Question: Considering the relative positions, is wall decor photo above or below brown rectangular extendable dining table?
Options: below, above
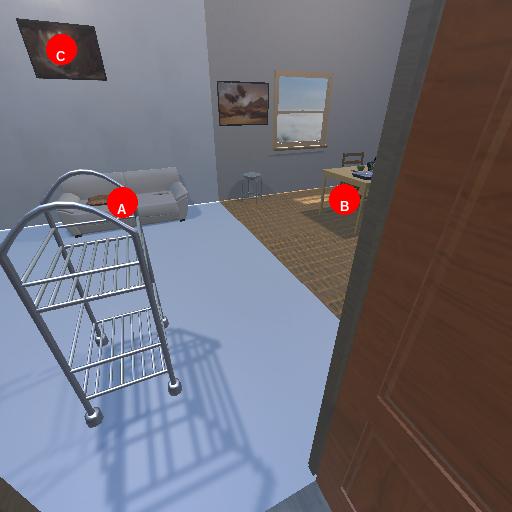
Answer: below